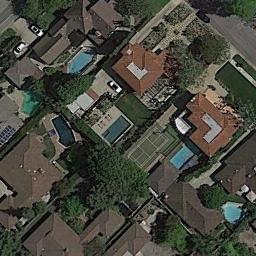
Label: tennis_court